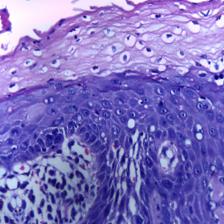
Diagnosis: OSCC